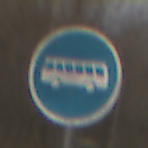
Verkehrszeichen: Busssonderstreifen
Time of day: MorningAfternoon
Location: Outdoor (Nature)
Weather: PartlyCloudy
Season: Winter
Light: Natural